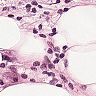
Metastatic tissue present: yes